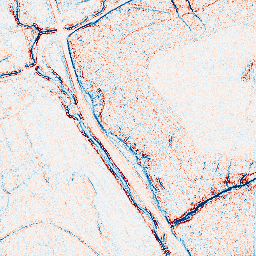
Category: edge_preserving
Decomposition family: bilateral
Decomposition parameters: d: 5
sigma_color: 150
sigma_space: 50
Upsampling method: fft_zeropad
Upsampling parameters: scale: 8
Upsampling scale: 8